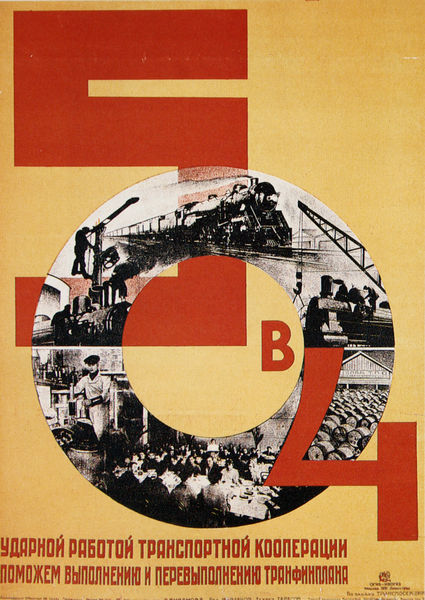
Titel: "Helfen wir durch Akkordarbeit der Transportkooperative, den Transportplan zu erfüllen"
Künstler: Dmitrij Bulanow
Standort: Moskau
Institution: Lenin-Bibliothek
Schlagwörter: menschen, rot, arbeit, kreis, schrift, russland, zug, industrie, zahlen, ziffern, ring, collage, technik, plakat, bahn, dampflok, russisch, fortschritt, kommunismus, udssr